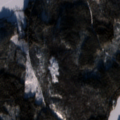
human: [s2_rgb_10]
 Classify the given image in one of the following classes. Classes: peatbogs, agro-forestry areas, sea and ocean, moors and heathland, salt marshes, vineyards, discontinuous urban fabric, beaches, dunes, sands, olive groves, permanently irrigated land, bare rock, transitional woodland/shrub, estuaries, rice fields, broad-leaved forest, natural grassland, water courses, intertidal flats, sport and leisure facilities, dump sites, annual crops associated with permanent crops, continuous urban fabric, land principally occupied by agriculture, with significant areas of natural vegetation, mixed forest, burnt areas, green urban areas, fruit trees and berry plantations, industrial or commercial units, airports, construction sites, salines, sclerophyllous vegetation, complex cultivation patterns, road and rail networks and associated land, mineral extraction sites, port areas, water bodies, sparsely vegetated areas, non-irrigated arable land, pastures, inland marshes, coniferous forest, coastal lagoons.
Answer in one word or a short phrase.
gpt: coniferous forest, mixed forest, transitional woodland/shrub, water bodies